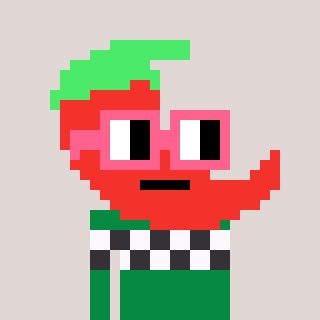
a pixel art character with square pink glasses, a chilli-shaped head and a green-colored body on a warm background